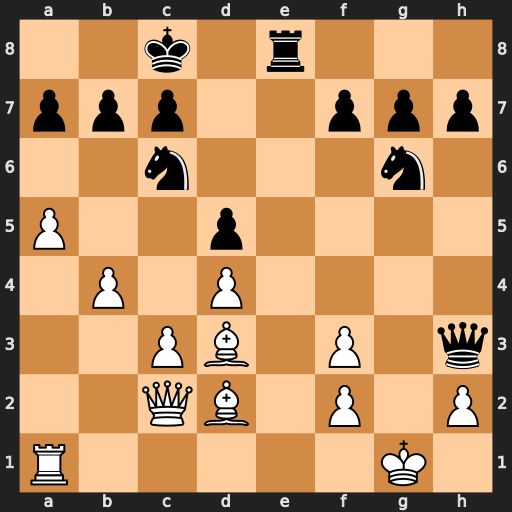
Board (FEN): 2k1r3/ppp2ppp/2n3n1/P2p4/1P1P4/2PB1P1q/2QB1P1P/R5K1
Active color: w
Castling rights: -
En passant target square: -
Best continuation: Bf5+ Qxf5 Qxf5+